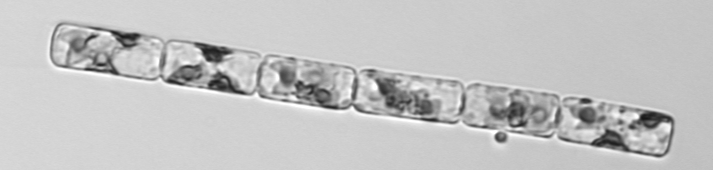
Label: Guinardia_delicatula